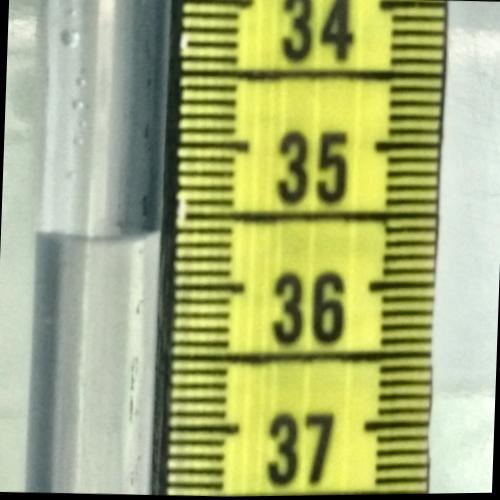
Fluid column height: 35.6 cm